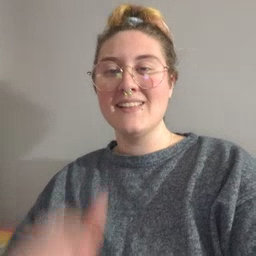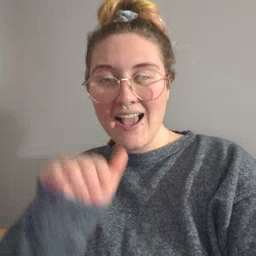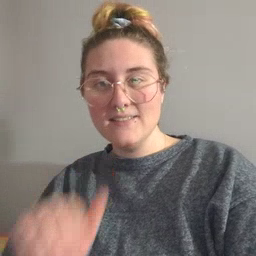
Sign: night